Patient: sex M, age 65
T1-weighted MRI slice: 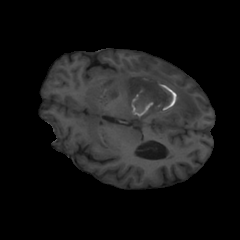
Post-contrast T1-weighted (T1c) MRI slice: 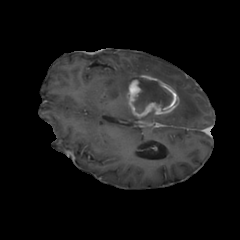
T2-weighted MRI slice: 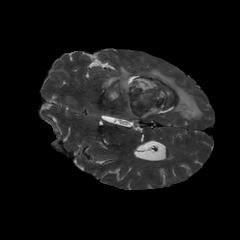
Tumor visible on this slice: yes
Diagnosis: Glioblastoma, IDH-wildtype
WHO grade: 4